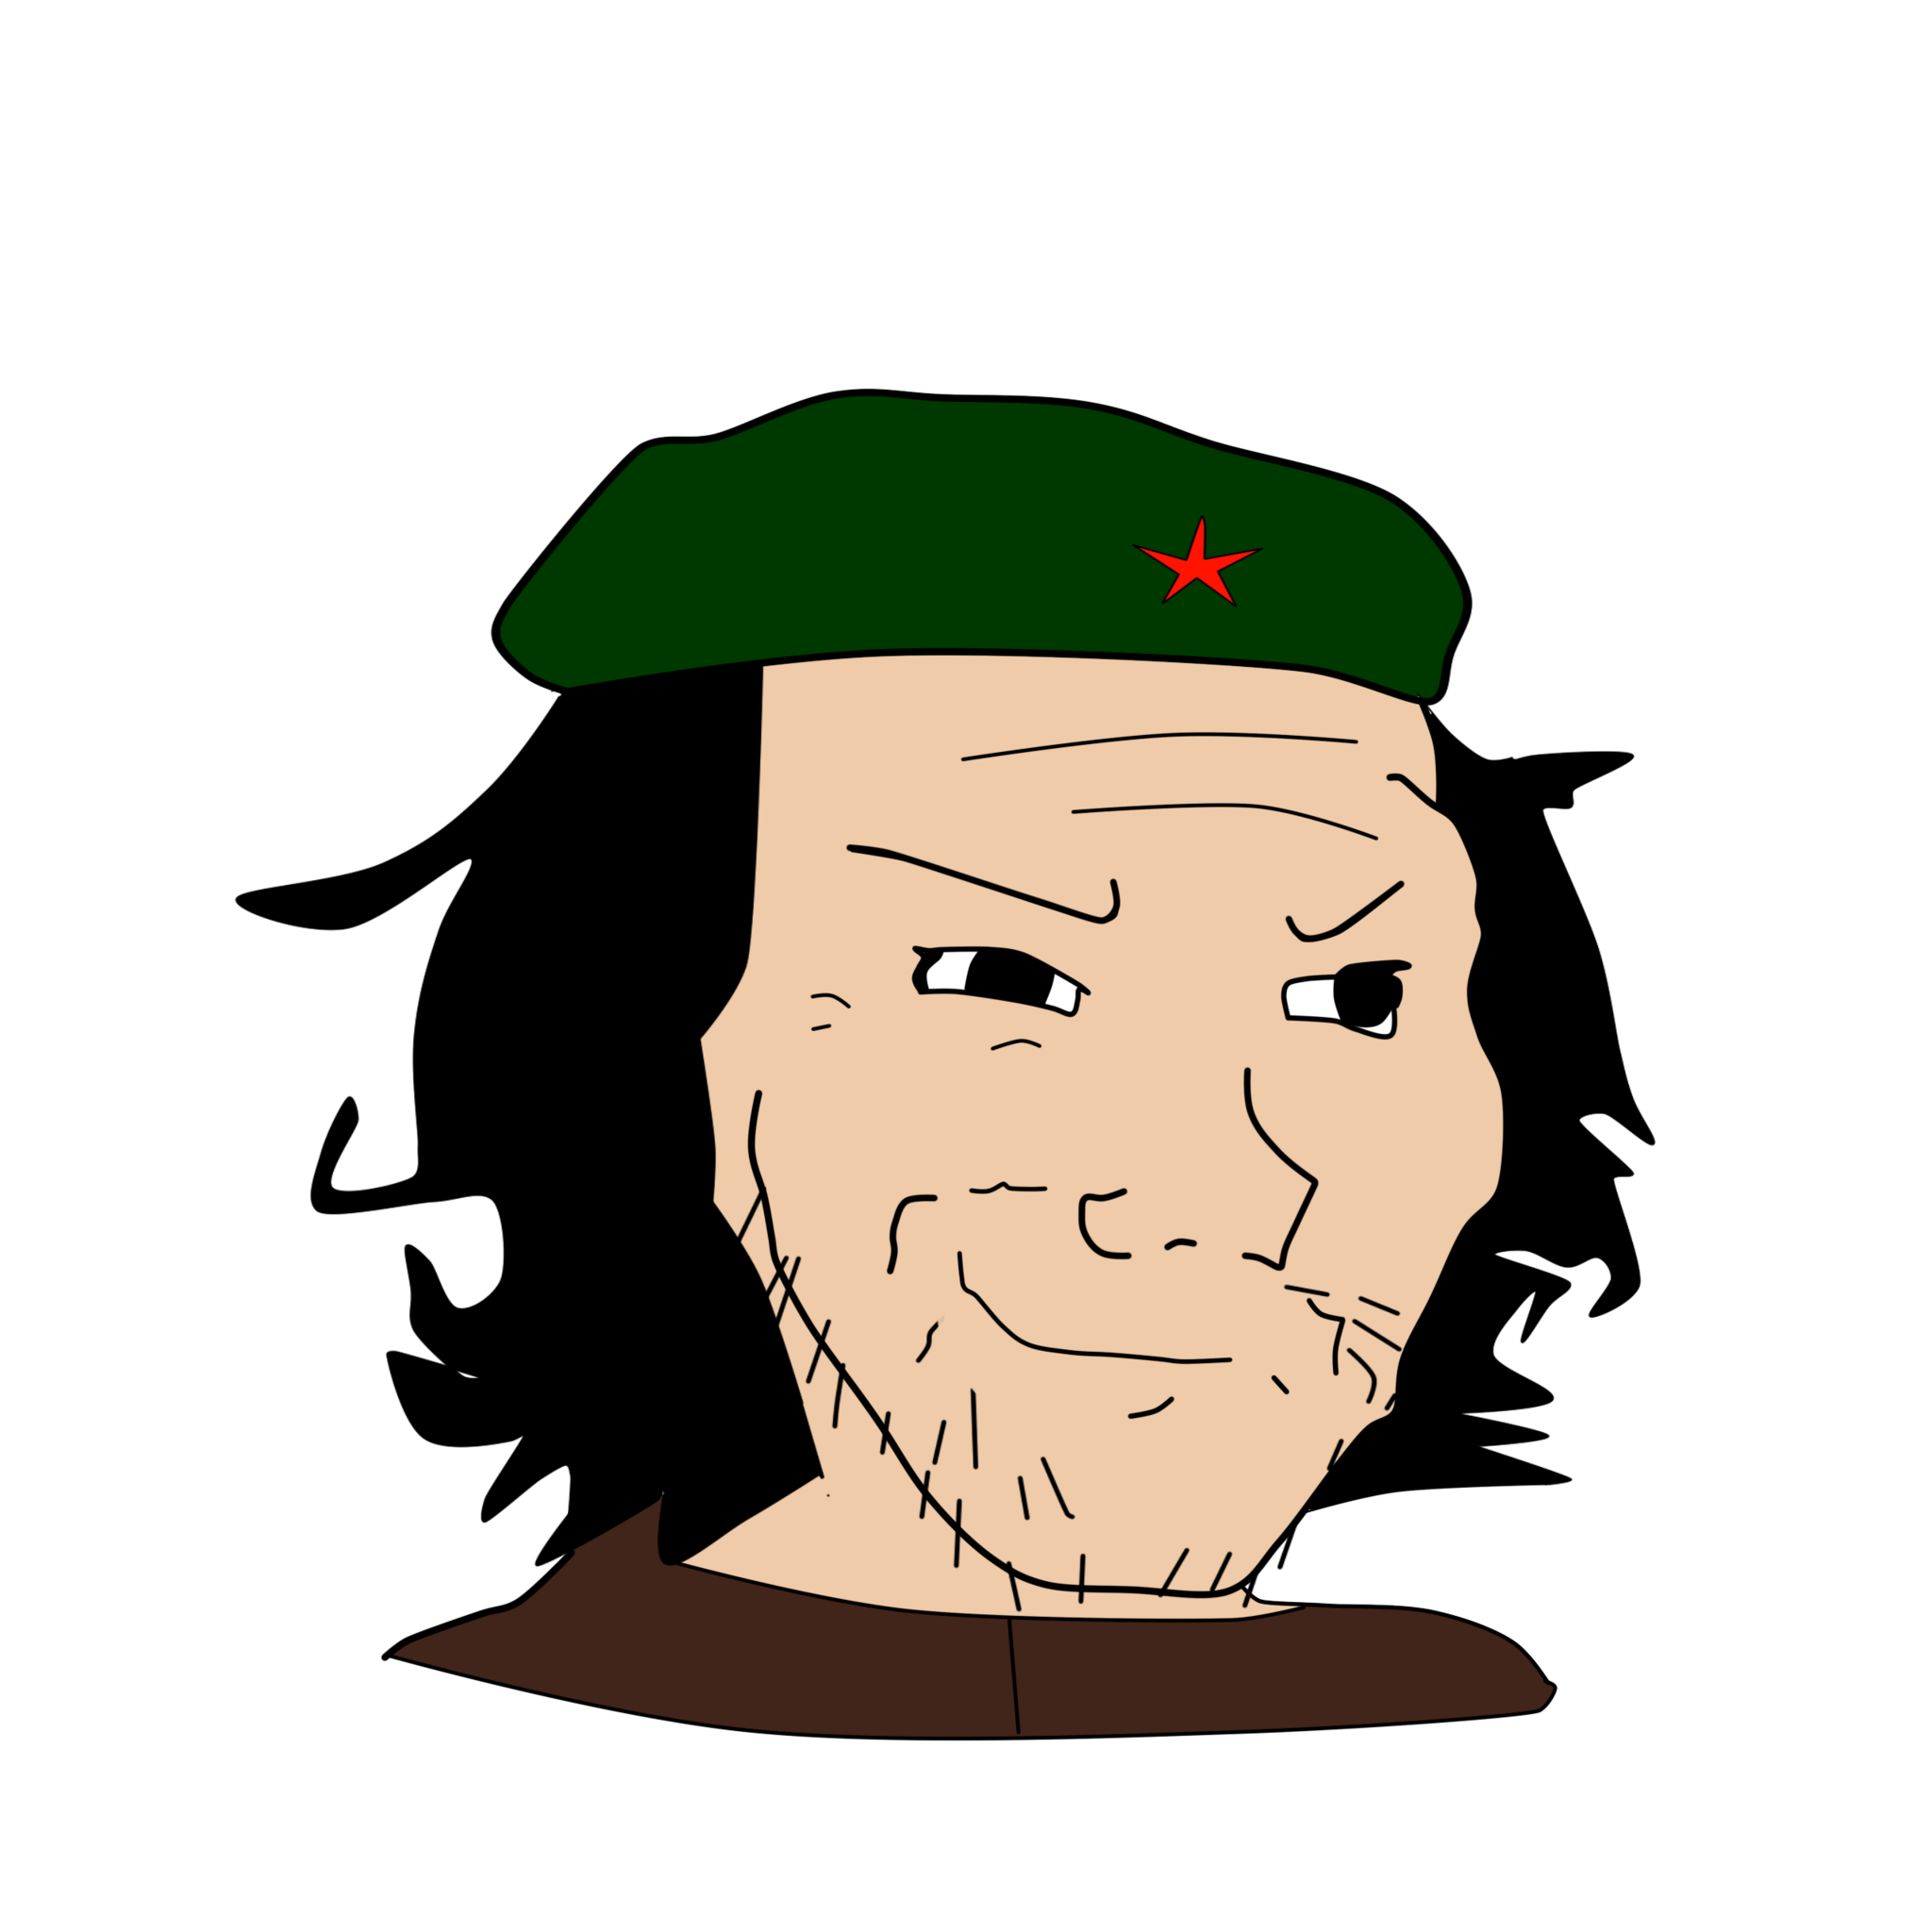
Label: 5_Soyjak